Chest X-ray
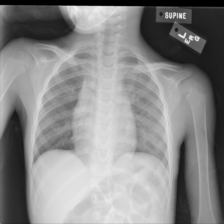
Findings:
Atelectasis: negative
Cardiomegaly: negative
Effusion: negative
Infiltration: negative
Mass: negative
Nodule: negative
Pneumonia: negative
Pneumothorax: negative
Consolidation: positive
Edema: negative
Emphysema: negative
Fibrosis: negative
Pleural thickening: negative
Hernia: negative